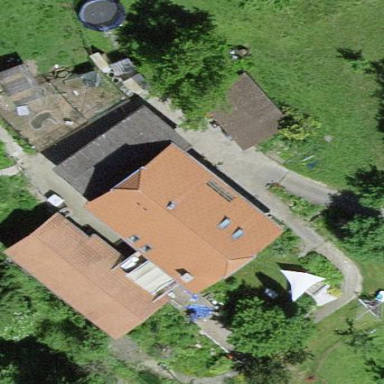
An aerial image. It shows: Farm building.